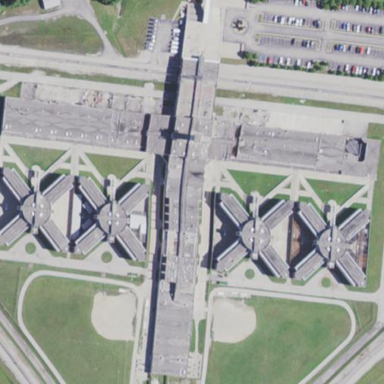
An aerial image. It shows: Prison.